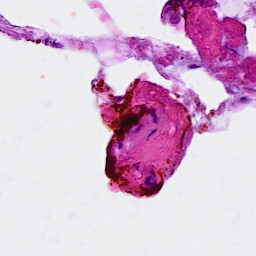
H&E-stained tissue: Breast